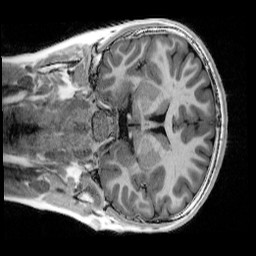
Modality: UNIT1_denoised
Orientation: coronal
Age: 10
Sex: male
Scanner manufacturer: siemens
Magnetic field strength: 3 T
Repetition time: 4 s
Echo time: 0.00303 s